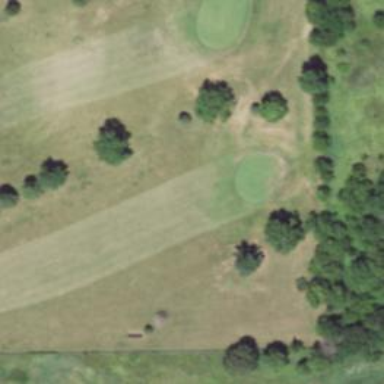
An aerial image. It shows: View of golf hole.